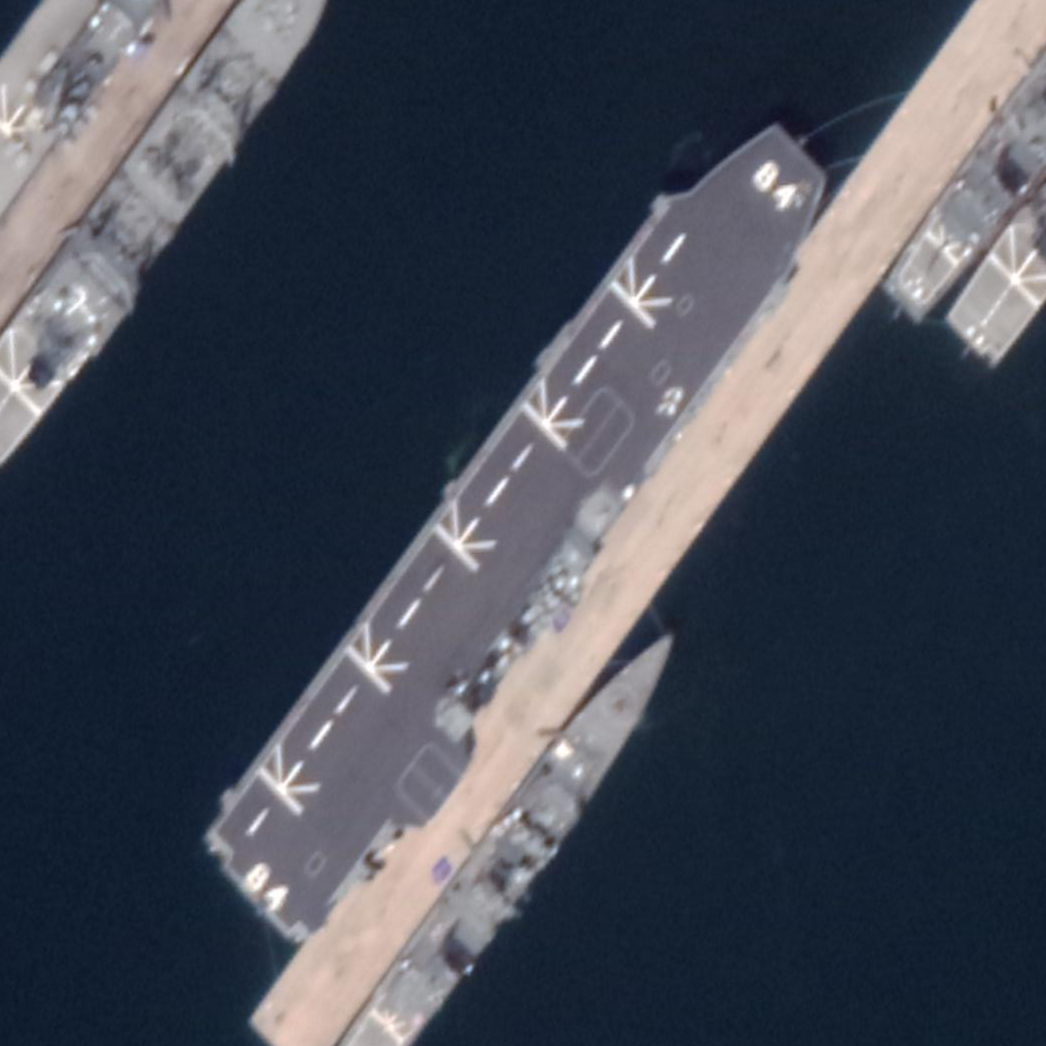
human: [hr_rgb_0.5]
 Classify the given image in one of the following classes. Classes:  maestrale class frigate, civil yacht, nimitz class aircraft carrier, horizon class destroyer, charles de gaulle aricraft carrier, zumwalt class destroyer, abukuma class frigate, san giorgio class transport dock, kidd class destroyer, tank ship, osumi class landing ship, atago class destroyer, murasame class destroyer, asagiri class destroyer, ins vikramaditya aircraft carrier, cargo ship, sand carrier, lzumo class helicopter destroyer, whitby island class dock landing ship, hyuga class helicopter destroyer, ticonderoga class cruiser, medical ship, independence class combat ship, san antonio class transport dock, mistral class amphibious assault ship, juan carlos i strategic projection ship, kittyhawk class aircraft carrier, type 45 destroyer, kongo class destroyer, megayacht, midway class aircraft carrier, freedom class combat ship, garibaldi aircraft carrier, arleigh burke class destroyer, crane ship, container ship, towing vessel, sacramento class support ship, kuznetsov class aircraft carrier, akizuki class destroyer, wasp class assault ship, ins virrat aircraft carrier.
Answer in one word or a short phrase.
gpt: Lzumo class helicopter destroyer